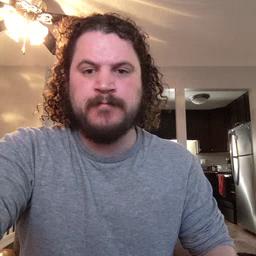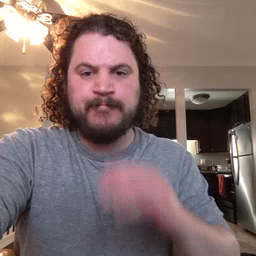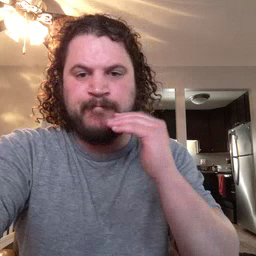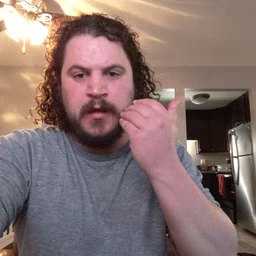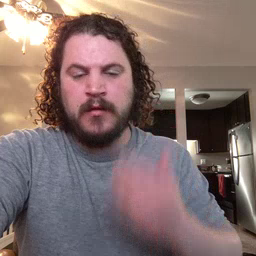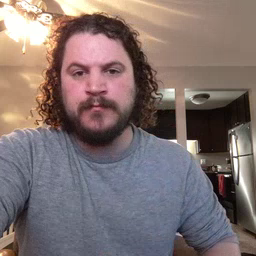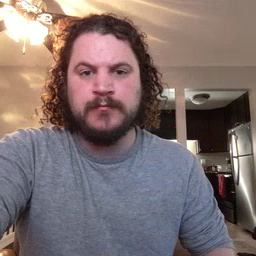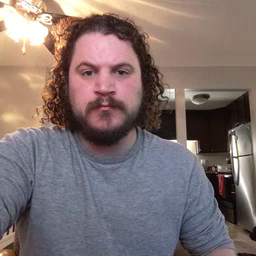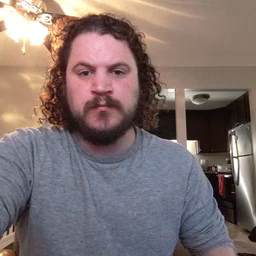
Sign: smile